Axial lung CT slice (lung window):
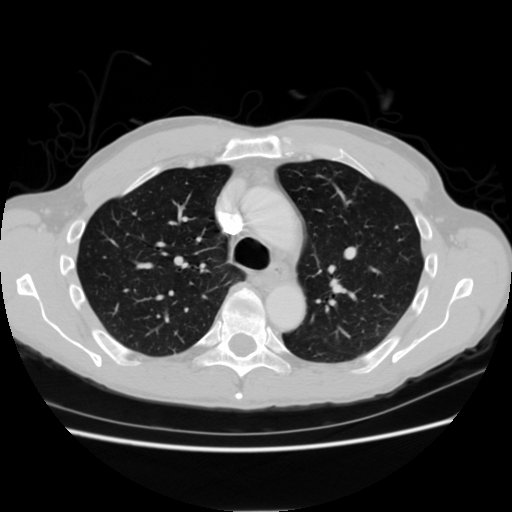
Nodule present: no